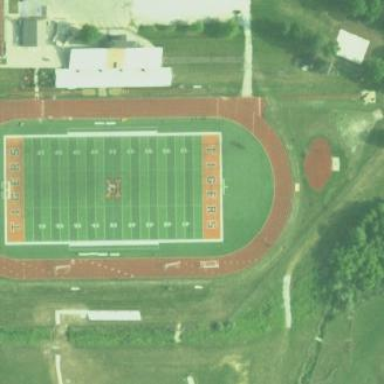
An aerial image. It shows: American football pitch for leisure and sport activities.